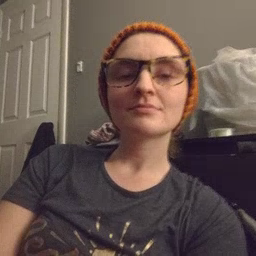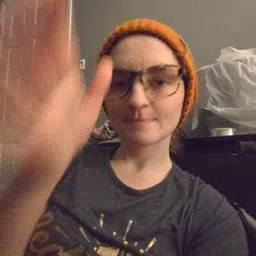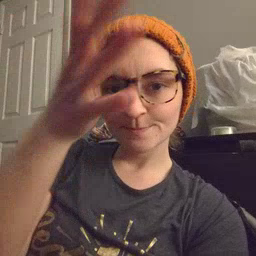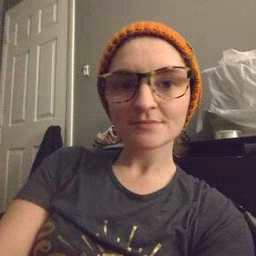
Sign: grandpa